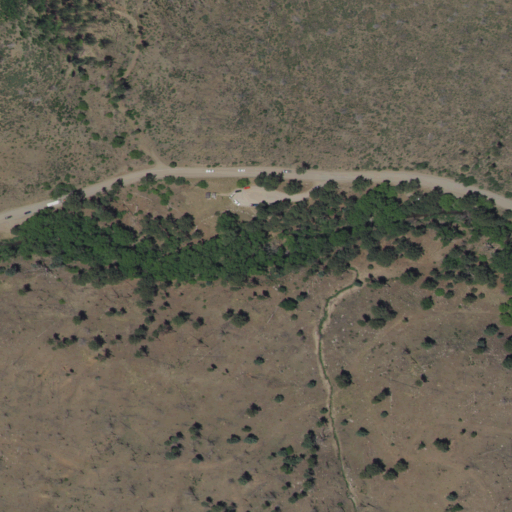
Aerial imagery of valley in New Mexico named Schoolhouse Canyon containing evergreen forest and shrub